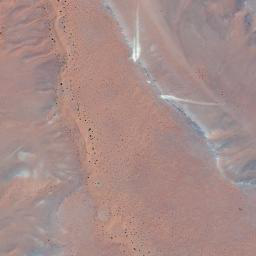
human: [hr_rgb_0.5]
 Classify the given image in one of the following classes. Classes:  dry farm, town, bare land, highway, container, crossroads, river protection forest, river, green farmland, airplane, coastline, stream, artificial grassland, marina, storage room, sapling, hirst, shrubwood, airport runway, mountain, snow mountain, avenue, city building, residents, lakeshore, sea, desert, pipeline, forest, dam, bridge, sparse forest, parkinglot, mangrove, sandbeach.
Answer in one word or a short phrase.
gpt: desert